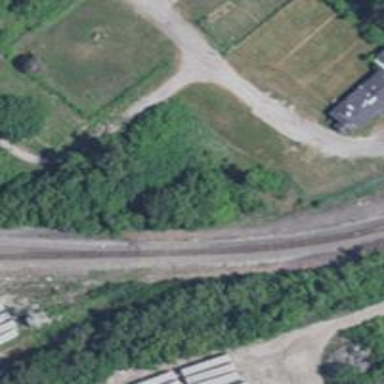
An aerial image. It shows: Railway junction.